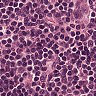
Metastatic tissue present: no